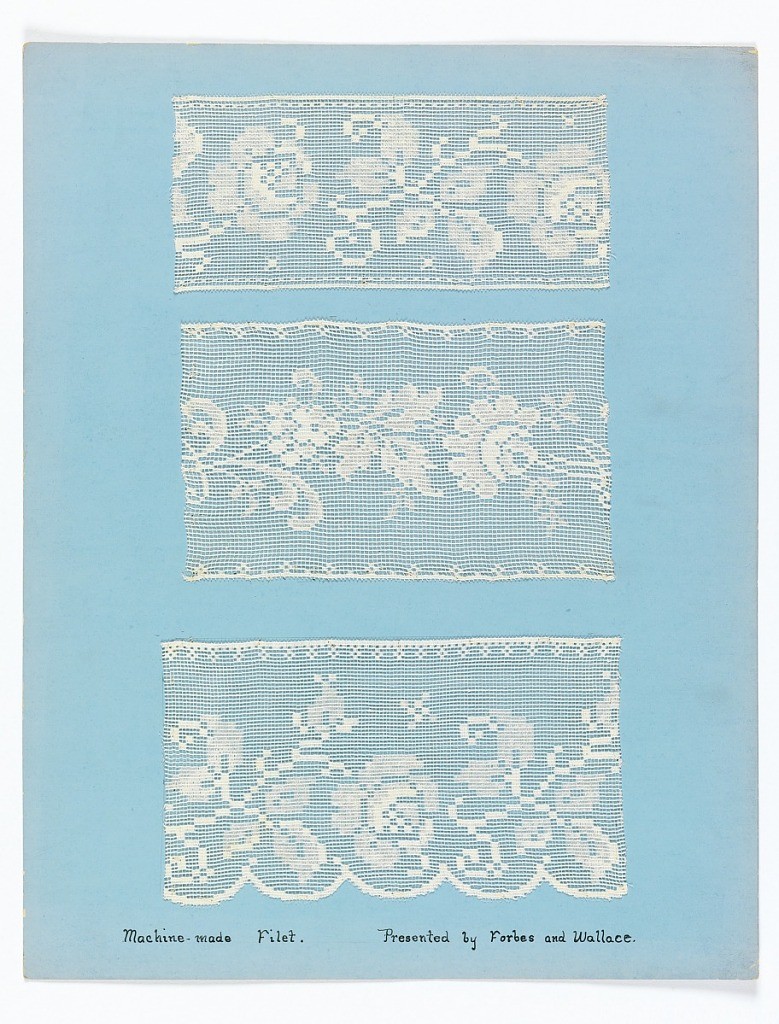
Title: Sample book page
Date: ca. 1910
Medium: cardboard, linen, silk, metallic Technique: linen embroidery with ground cloth dissolved Examples of embroidery on net produced by the Schiffli machine Metallic embroidery on net Machine-made openwork in imitation of hand-embroidered net Mostly floral and a few geometric patterns, some designs described as "Spanish" Imitation hand-made filet Machine filet Imitation filet crochet Ploven (burnt-out lace) Fancy curtain lace made on the Levers machines Real filet (handmade) next to Machine-made filet Spotted curtain nets, made chiefly at Nottingham, England and Caudry, France.
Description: Samples of machine-made openwork and several examples of hand made lace mounted on boards. They imitate hand-embroidered net, crochet, or needlepoint.  All are floral patterns plus a few of early 1920's geometric style.
"Embroidered net" produced by the Schiffli Machine.